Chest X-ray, PA view. Patient: 47 years old, sex F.
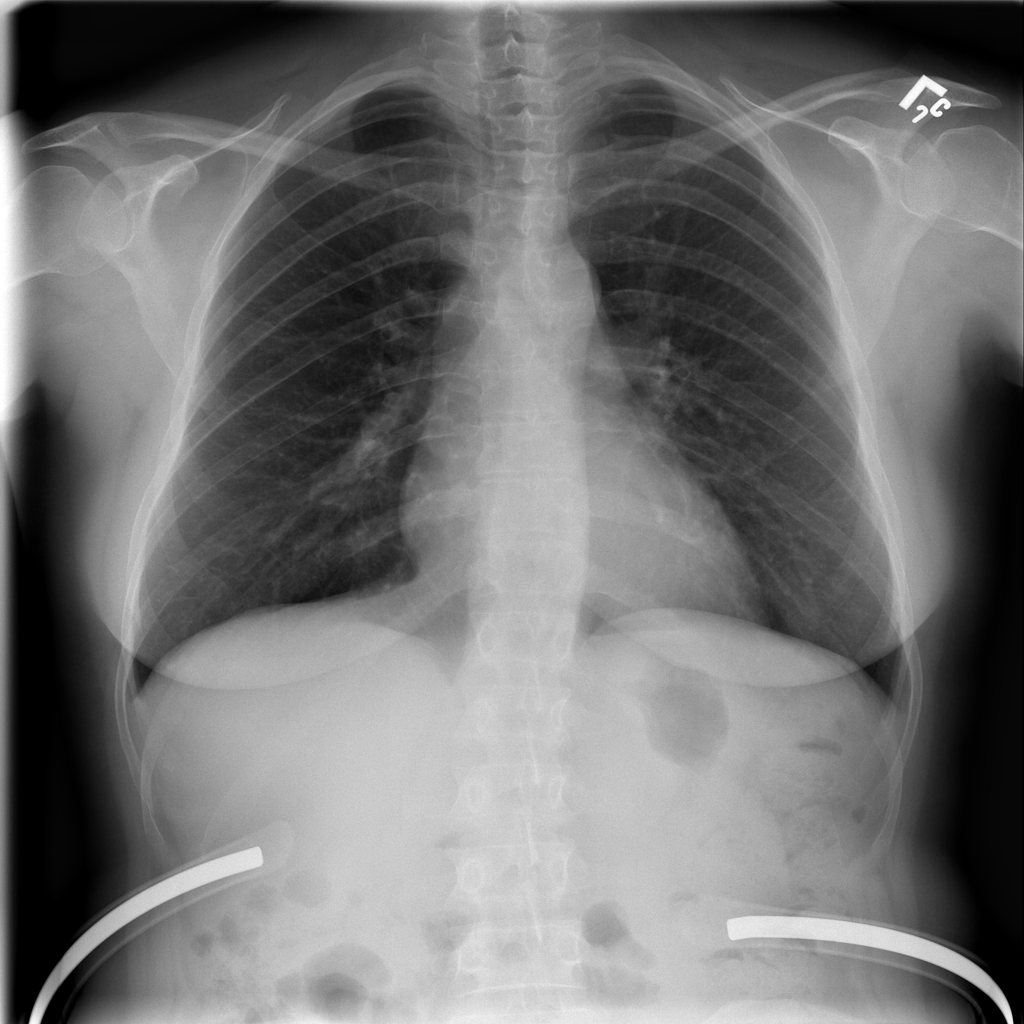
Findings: Atelectasis